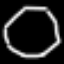
Label: octagon